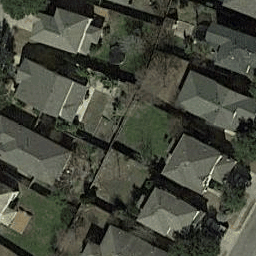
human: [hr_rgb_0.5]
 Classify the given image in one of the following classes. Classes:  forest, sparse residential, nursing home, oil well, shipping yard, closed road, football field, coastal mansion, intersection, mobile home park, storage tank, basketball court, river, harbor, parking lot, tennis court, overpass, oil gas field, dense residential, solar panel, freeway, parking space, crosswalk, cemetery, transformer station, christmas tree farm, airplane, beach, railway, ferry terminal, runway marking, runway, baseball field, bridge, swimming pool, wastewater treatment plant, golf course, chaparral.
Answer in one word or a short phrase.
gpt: dense residential